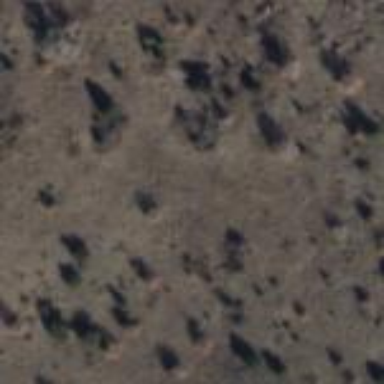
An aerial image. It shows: Patch of scrub vegetation.